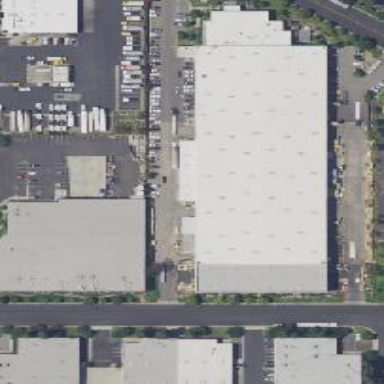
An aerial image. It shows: Warehouse building.